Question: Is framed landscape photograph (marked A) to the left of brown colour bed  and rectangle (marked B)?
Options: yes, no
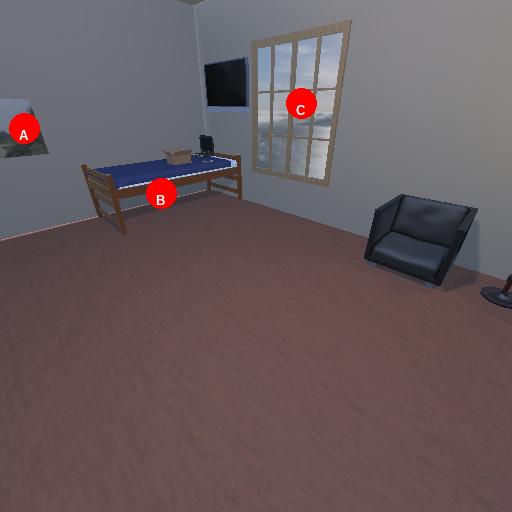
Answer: yes